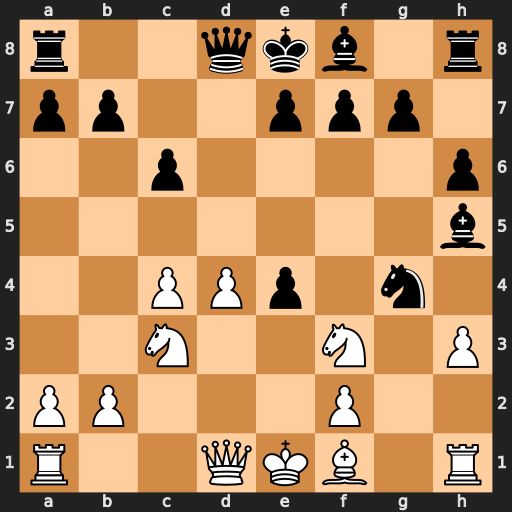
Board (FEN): r2qkb1r/pp2ppp1/2p4p/7b/2PPp1n1/2N2N1P/PP3P2/R2QKB1R
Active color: w
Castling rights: KQkq
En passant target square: -
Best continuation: hxg4 Bxg4 Nxe4